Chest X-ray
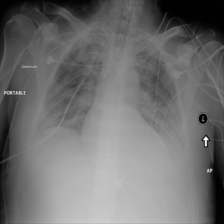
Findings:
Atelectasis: negative
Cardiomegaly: negative
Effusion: positive
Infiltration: positive
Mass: negative
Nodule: negative
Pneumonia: negative
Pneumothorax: negative
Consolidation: negative
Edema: negative
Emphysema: negative
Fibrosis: negative
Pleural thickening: negative
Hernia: negative